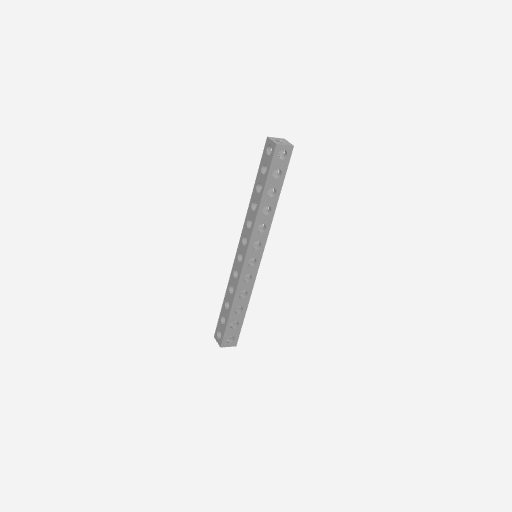
Part: SquareBeam12H